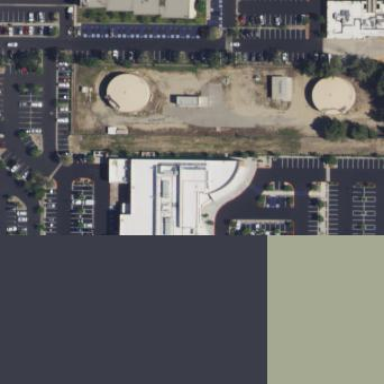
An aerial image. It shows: Healthcare building designated as hospice.